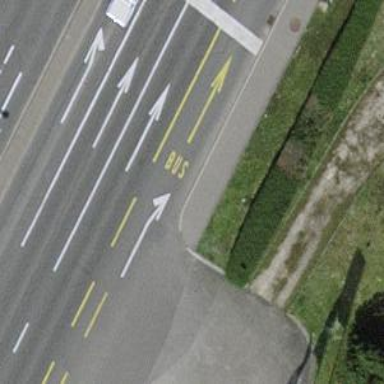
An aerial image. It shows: Sidewalk.